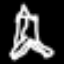
Label: The Eiffel Tower